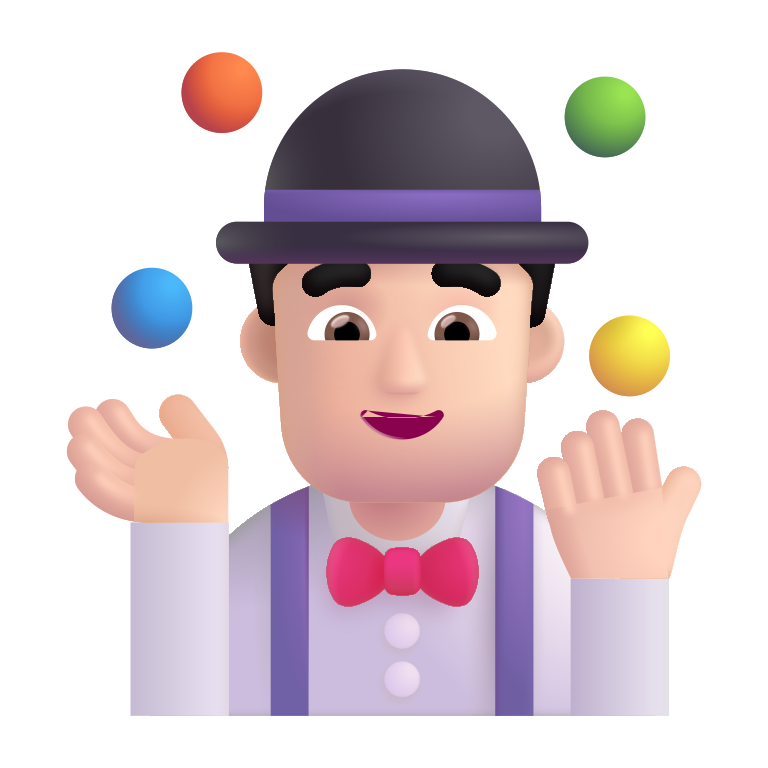
man juggling color light